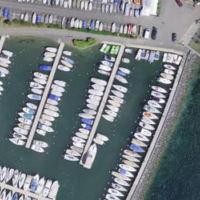
EUNIS habitat code: 14
Species observed at this site:
Milvus milvus
Aythya fuligula